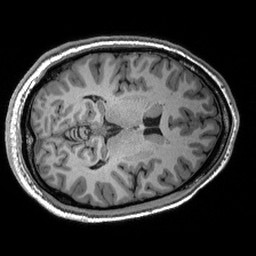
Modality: T1w
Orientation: axial
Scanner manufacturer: siemens
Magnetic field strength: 3 T
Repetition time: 2.53 s
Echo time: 0.00288 s